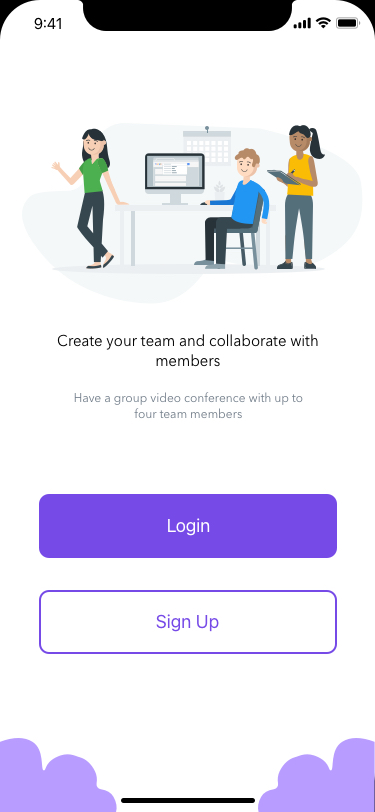
Text in this UI design:
Create your team and collaborate with
members
Have a group video conference with up to
four team members